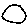
Label: circle